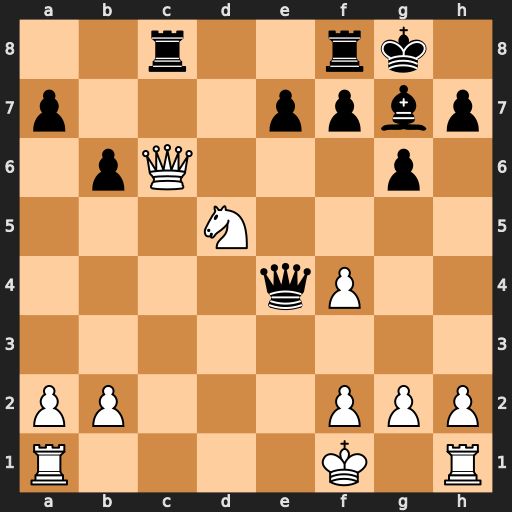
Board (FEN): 2r2rk1/p3ppbp/1pQ3p1/3N4/4qP2/8/PP3PPP/R4K1R
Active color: w
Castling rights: -
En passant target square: -
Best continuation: Nf6+ Bxf6 Qxe4